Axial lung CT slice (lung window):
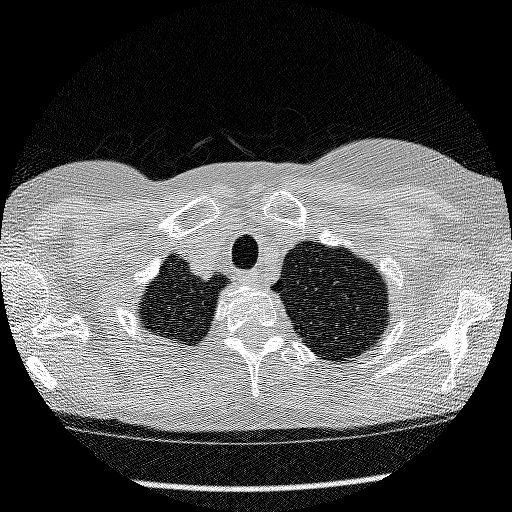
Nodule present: no